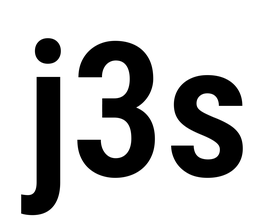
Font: Roboto_Condensed_SemiBold